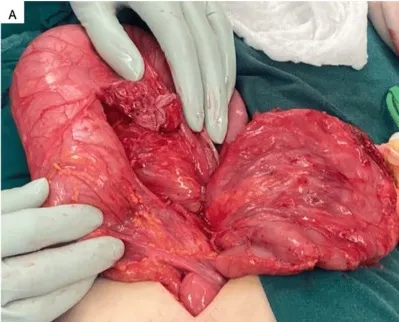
Intraoperative photos. A) Intraoperative photo showing the dilated duodenum being pulled out of the pelvis.
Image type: medical_photograph (other_medical_photograph)